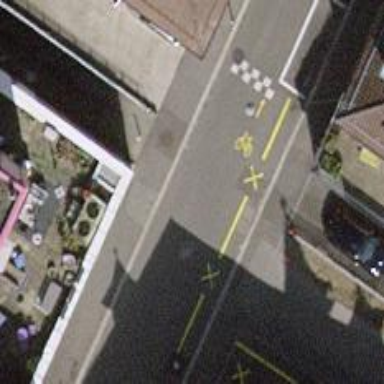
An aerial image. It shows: Asphalt road designated as living street.